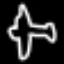
Label: airplane